Question: So I have a featured section part of a Shopify website, I initially was going to set up an array of static data and have the featured product fade in/out every few seconds through that. However, my JS isn't working yet I am POSITIVE it's correct. Is this a problem with Shopify itself? If anyone could explain to me a way of fading in/out or creating a mini slider for the specific div i'd really appreciate it.
I was attempting to fade out the div ".big-product"
Here is a screenshot to further visualize.

'''
<h2 class="light">Featured Products</h2>
{% if collections.frontpage.products.size > 0 %}
<div class="big-product" id="featprod">
<div class="product-image" id="product-image">
<a href="{{ product.url | within: collections.frontpage }}" title="{{ product.title | escape }} &mdash; {{ product.description | strip_html | truncate: 50 | escape }}"><img src=" {{ product.images.first | product_img_url: 'medium' }}" alt="{{ product.title | escape }}" /> </a>
'''
'''
<div class="product-info">
<h3 class="title"><a href="{{ product.url | within: collections.frontpage }}">{{ product.title }}</a></h3>
<p class="price">
{{ product.vendor }}
</p>
<p class="description">{{ product.description | strip_html | truncatewords: 40 | escape_html }}</p>
<form action="/cart/add" method="post">
{% if product.variants.size == 1 %}
<!-- If there is only 1 variant, only show the purchase button -->
<input type="hidden" name="id" value="{{ product.variants.first.id }}" id="variant-{{ variant.id }}" />
{% else %}
<select name="id">
{% for variant in product.variants %}
{% if variant.available %}
<option value="{{ variant.id }}" id="variant-{{ variant.id }}">
{{ variant.title | escape }} for {{ variant.price | money }}
</option>
{% else %}
<option value="{{ variant.id }}" id="variant-{{ variant.id }}" disabled="disabled" class="disabled">
{{ variant.title | escape }} &mdash; SOLD OUT
</option>
{% endif %}
{% endfor %}
</select>
{% endif %}
<input type="submit" href="{{ product.url }}" class="button" name="add" value="add to cart" />
<a href="{{ product.url | within: collections.frontpage }}" class="button">details</a>
</form>
<p class="tags alt">
{{ product.tags | join: ', ' }}
</p>
'''
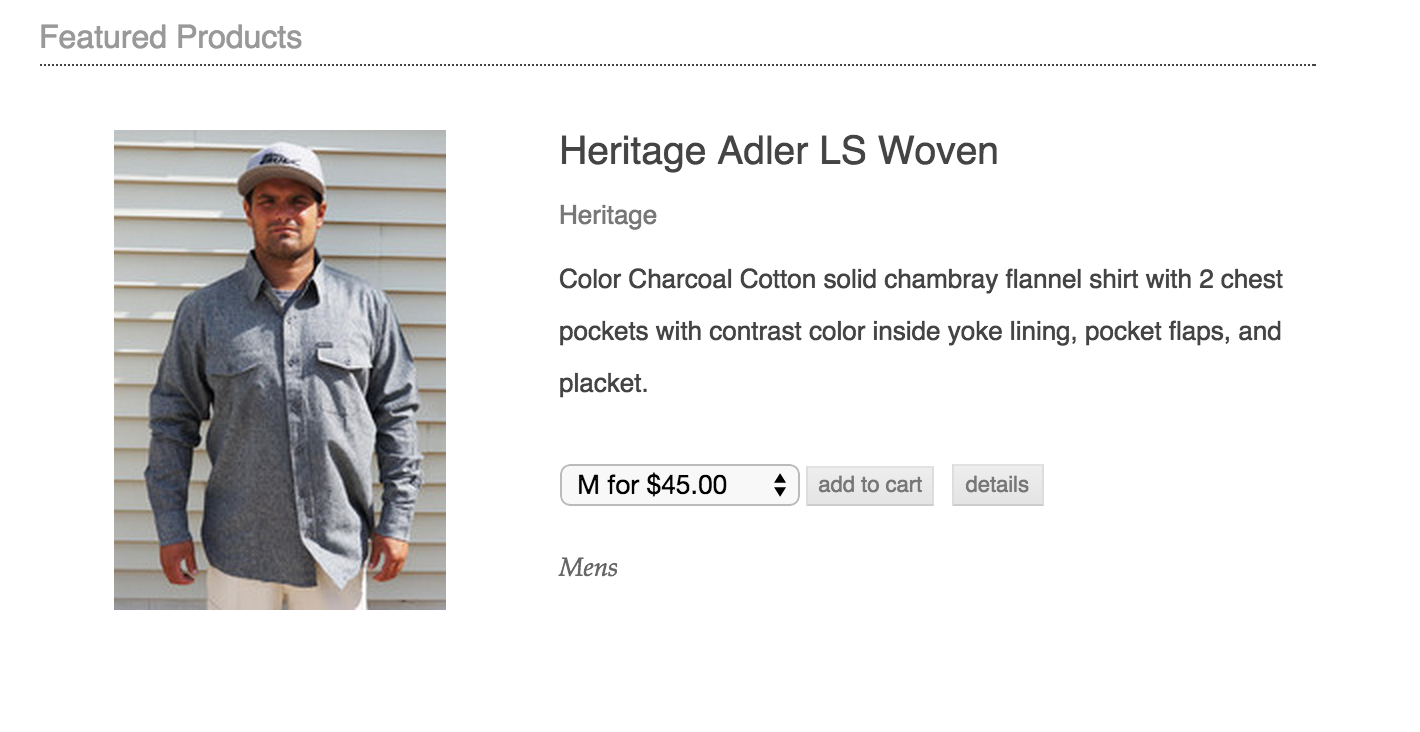
Answer: Here is a quick slider example. I'm sure there are more elegant ways to achieve the same effect. I'm just pulling the content 'template' from the features array and putting it in the feature div. And then fading in the content.
'''
var start = 1;
function moveSlider () {
$feature.children('div').remove();
$feature.html(features[start]);
$feature.children('div').fadeIn();
start++;
if (start == features.length) {
start = 0;
}
};
setInterval(function () {
moveSlider();
}, 3000);
'''
<URL>